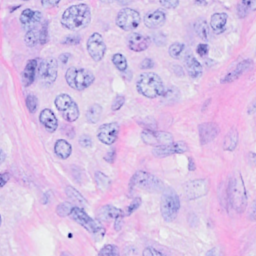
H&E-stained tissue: Breast